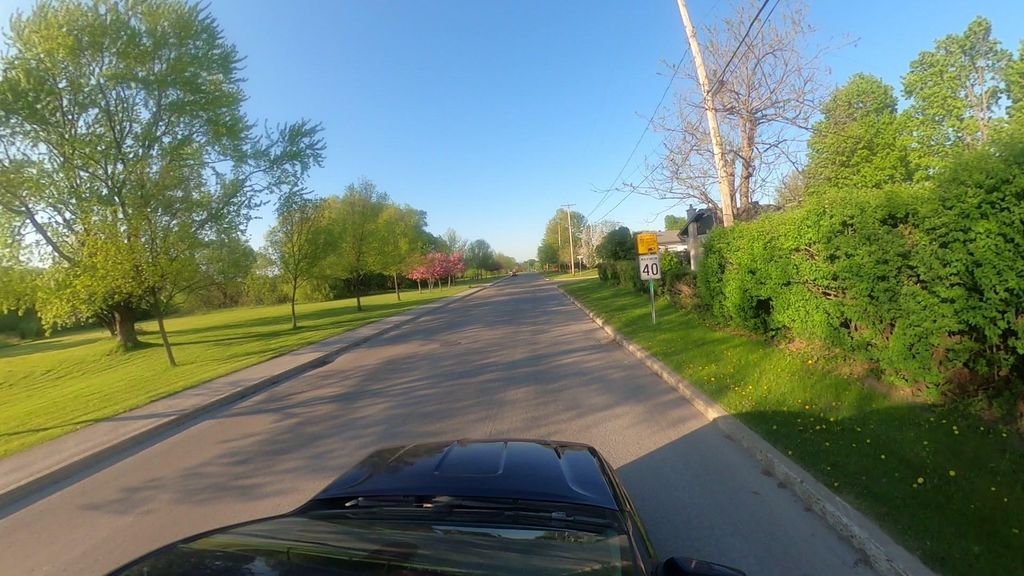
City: quebec_city